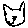
Label: cat